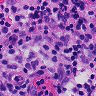
Metastatic tissue present: no